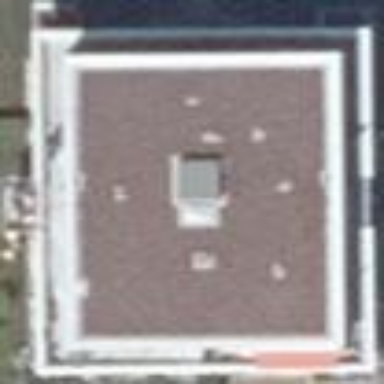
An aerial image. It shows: Apartment building with flat roof covered in grass.